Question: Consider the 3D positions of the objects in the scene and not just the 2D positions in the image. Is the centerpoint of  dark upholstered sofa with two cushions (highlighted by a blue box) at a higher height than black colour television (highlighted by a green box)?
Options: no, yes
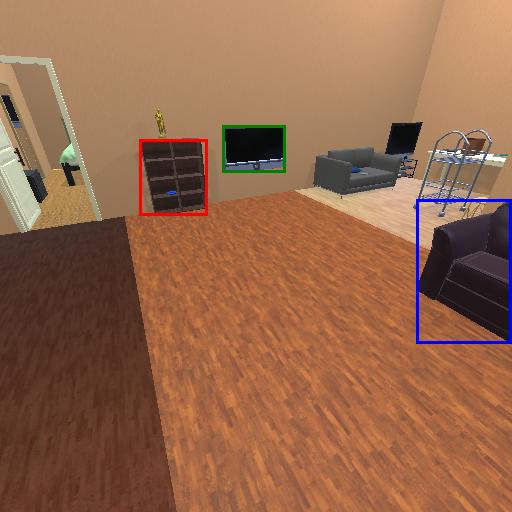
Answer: no